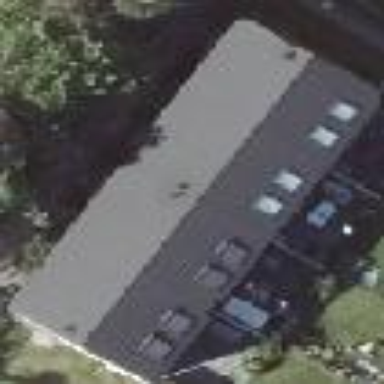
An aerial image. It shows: Terrace-style building with gabled roof.